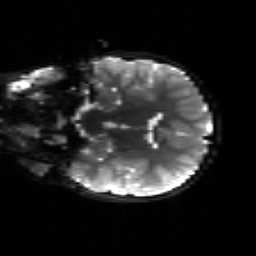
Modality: sbref
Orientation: coronal
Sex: male
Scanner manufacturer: siemens
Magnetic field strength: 3 T
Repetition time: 5 s
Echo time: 0.071 s